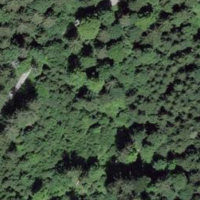
EUNIS habitat code: 43
Species observed at this site:
Campanula trachelium